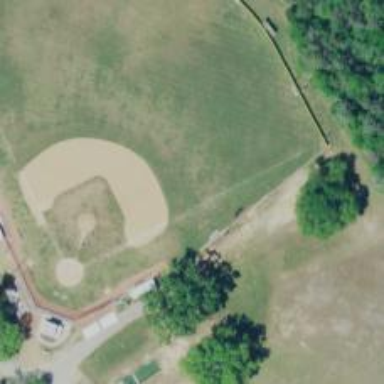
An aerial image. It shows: Baseball pitch for leisure and sports activities.